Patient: sex F, age 56
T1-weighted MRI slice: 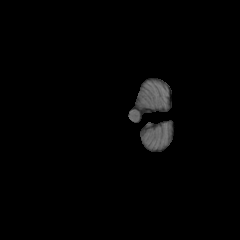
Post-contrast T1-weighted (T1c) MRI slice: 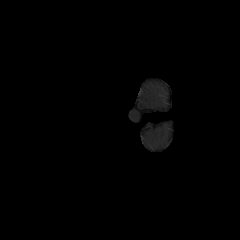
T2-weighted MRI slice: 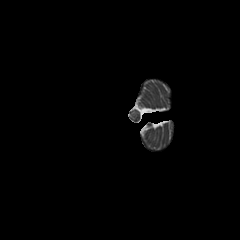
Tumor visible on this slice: no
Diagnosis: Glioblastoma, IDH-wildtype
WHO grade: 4